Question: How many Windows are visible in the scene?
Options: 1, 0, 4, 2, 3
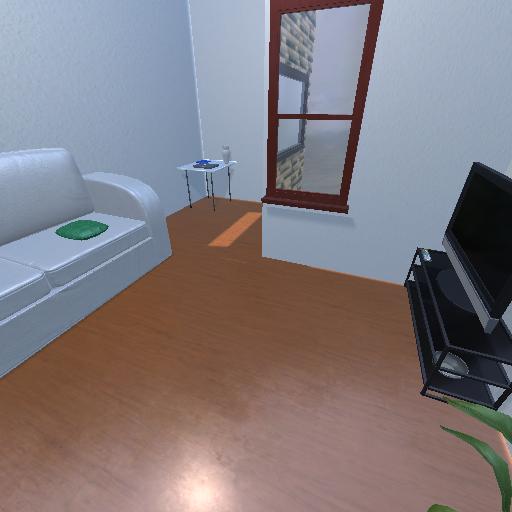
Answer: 1